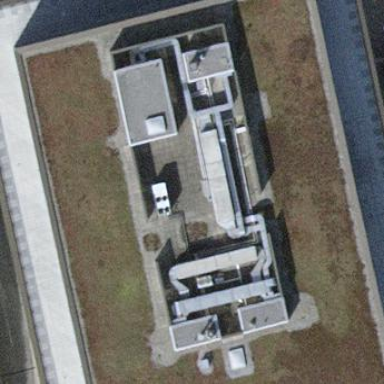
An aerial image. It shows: Office building.